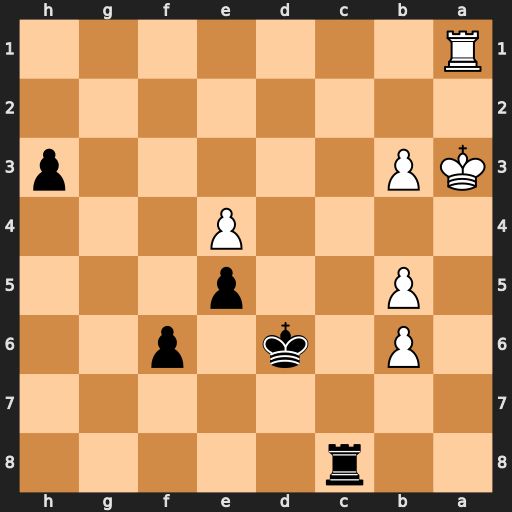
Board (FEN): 2r5/8/1P1k1p2/1P2p3/4P3/KP5p/8/R7
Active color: b
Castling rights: -
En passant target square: -
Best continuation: Ra8+ Kb2 Rxa1